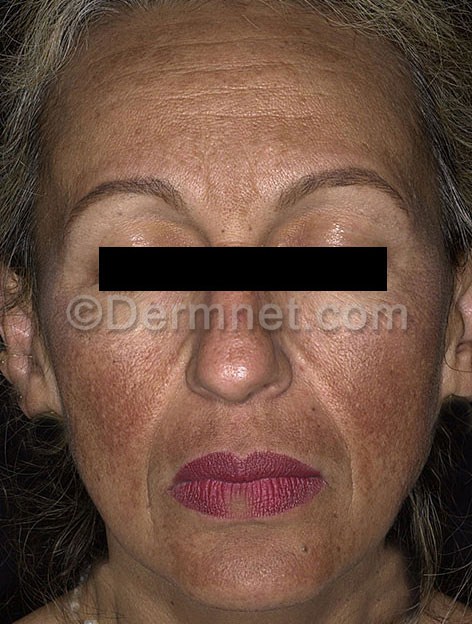
Disease: Light Diseases and Disorders of Pigmentation